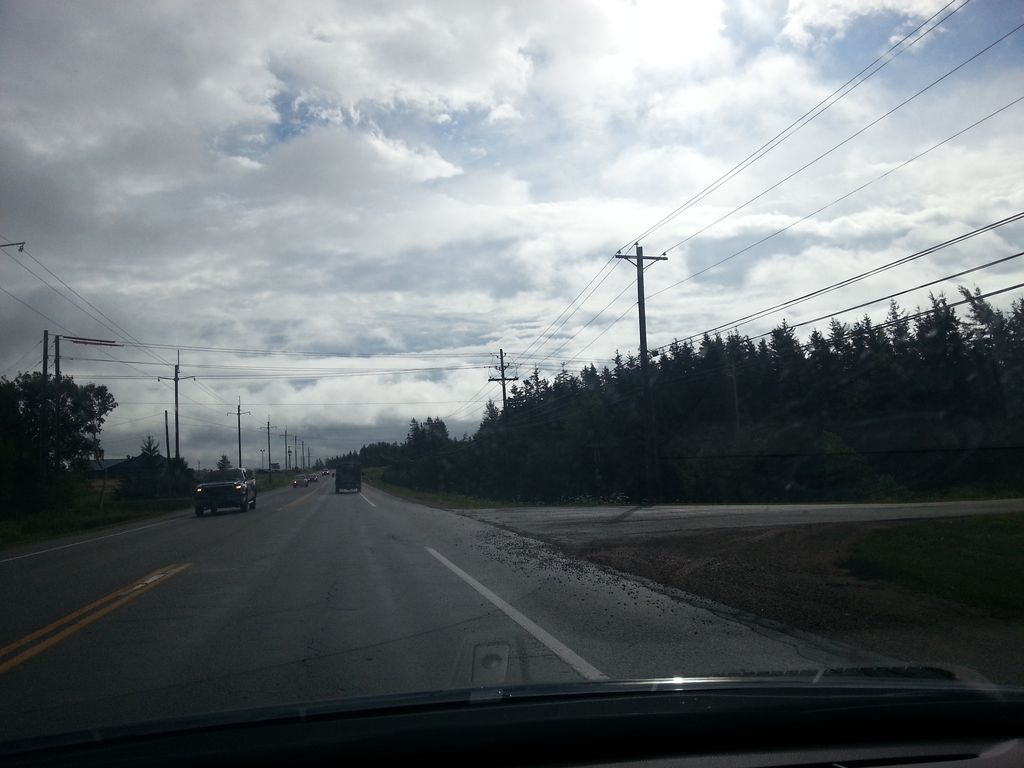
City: charlottetown